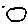
Label: circle